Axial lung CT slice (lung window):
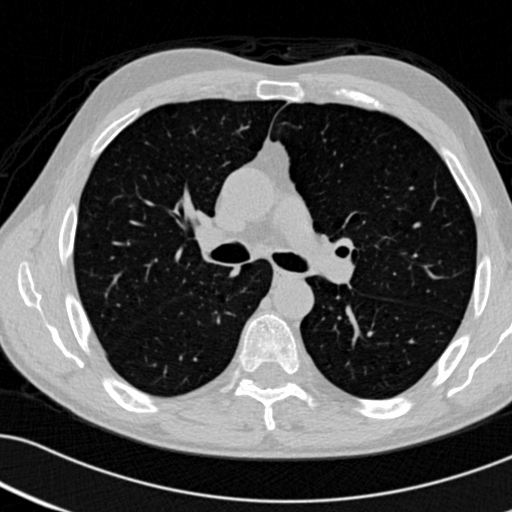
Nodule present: no